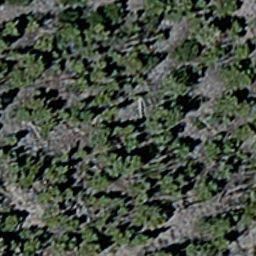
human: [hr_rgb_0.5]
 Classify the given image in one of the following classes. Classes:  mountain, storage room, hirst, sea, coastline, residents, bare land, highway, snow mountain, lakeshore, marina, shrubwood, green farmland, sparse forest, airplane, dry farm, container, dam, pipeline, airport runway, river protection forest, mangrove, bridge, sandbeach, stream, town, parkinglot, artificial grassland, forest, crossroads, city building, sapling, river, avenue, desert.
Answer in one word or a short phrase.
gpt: sparse forest